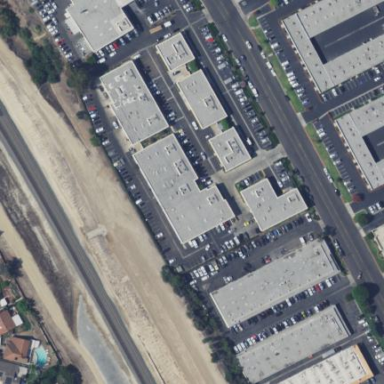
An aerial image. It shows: Commercial building.